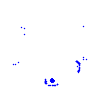
Particle: pion